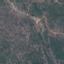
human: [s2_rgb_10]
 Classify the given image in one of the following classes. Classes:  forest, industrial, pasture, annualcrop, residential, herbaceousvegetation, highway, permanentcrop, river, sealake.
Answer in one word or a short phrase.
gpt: HerbaceousVegetation